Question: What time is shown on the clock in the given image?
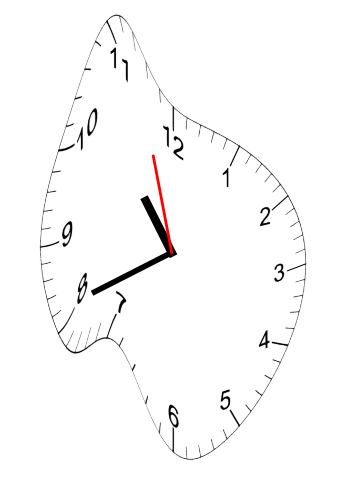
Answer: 10:40:57